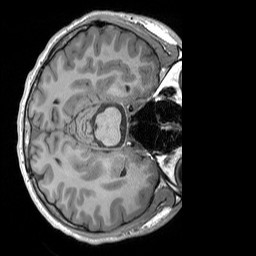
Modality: T1w
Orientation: axial
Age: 19
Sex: male
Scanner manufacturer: siemens
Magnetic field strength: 3 T
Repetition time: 1.9 s
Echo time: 0.00252 s